Question: I'm trying to create a social widget for my own blog, but I don't know why when I have everything valid, I mean no syntax error and is not displaying it on my blog correctly?
The code is very long, and I don't think I should include it here?
So I did include the code here <URL>
I'm trying to make it similar to this

but mine when it displays on my blog is not showing it right.
I'm also using css sprices to combine the pictures, but that is not a problem I guess because if I'm using a table to create the code it still display but not the way it suppose to be.
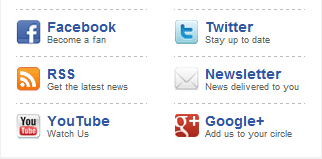
Answer: You have fixed the height of '#share_icons' remove that.
<URL>